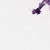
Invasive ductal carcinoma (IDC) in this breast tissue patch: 0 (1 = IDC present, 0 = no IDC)